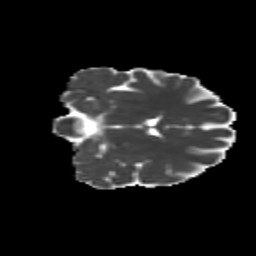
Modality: MD
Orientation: coronal
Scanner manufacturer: siemens
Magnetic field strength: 3 T
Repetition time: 9.2 s
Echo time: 0.084 s